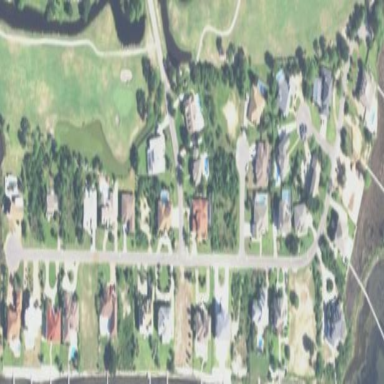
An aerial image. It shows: Residential area composed of single-family homes.